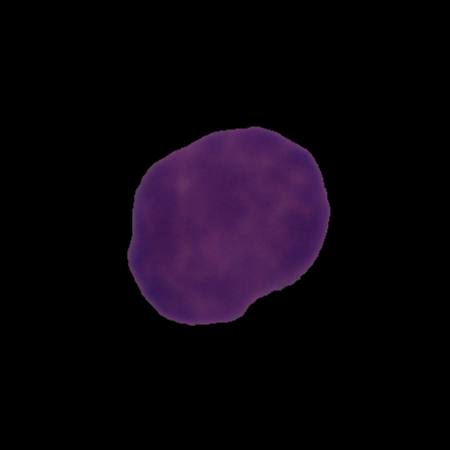
Label: cancer